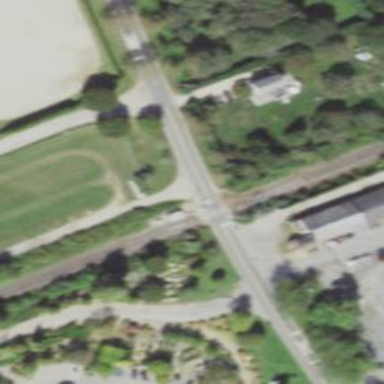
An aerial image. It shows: Railway level crossing.